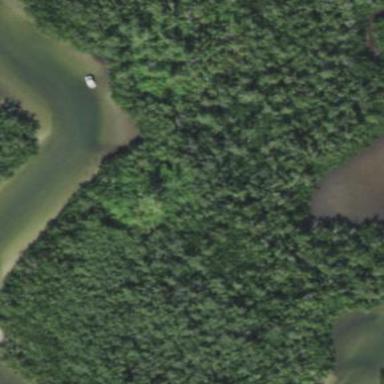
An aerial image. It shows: Tidal mangrove wetland.